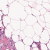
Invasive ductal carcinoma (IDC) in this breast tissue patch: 1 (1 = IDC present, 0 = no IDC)